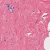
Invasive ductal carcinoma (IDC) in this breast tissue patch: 0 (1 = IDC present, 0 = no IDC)